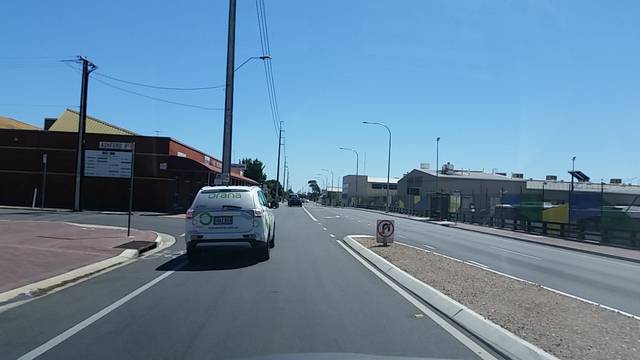
Region: Australia
Coordinates: -34.942, 138.577